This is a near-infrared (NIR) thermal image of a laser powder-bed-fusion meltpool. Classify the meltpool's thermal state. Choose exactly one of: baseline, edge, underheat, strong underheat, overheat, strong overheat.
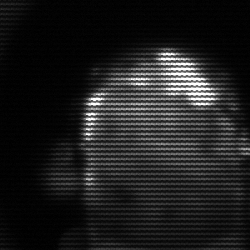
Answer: baseline